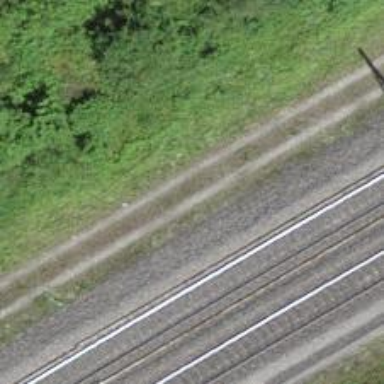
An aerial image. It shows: Track with grade 3 tracktype.